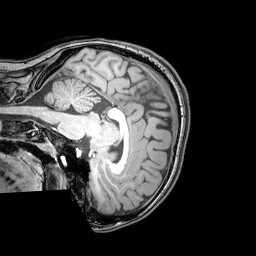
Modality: T1w
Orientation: sagittal
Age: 20
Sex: female
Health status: healthy
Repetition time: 0.081 s
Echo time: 0.037 s